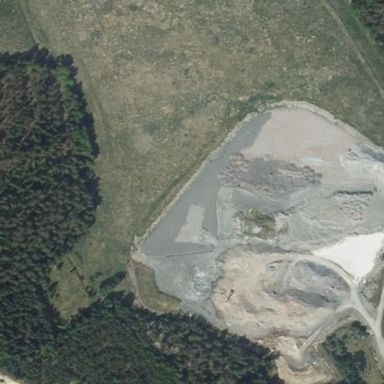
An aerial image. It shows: Quarry area where gravel is extracted.